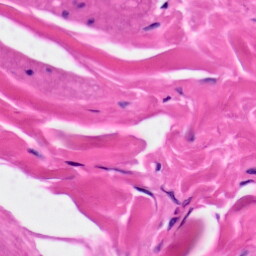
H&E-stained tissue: Skin